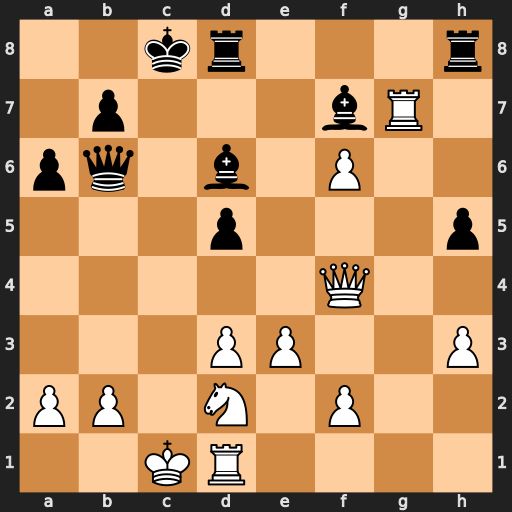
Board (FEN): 2kr3r/1p3bR1/pq1b1P2/3p3p/5Q2/3PP2P/PP1N1P2/2KR4
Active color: w
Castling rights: -
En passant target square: -
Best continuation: Qf5+ Kb8 Rxf7